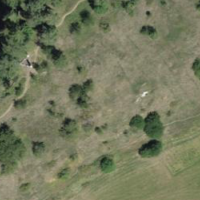
EUNIS habitat code: 24
Species observed at this site:
Primula veris
Corylus avellana
Campanula patula